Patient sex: F
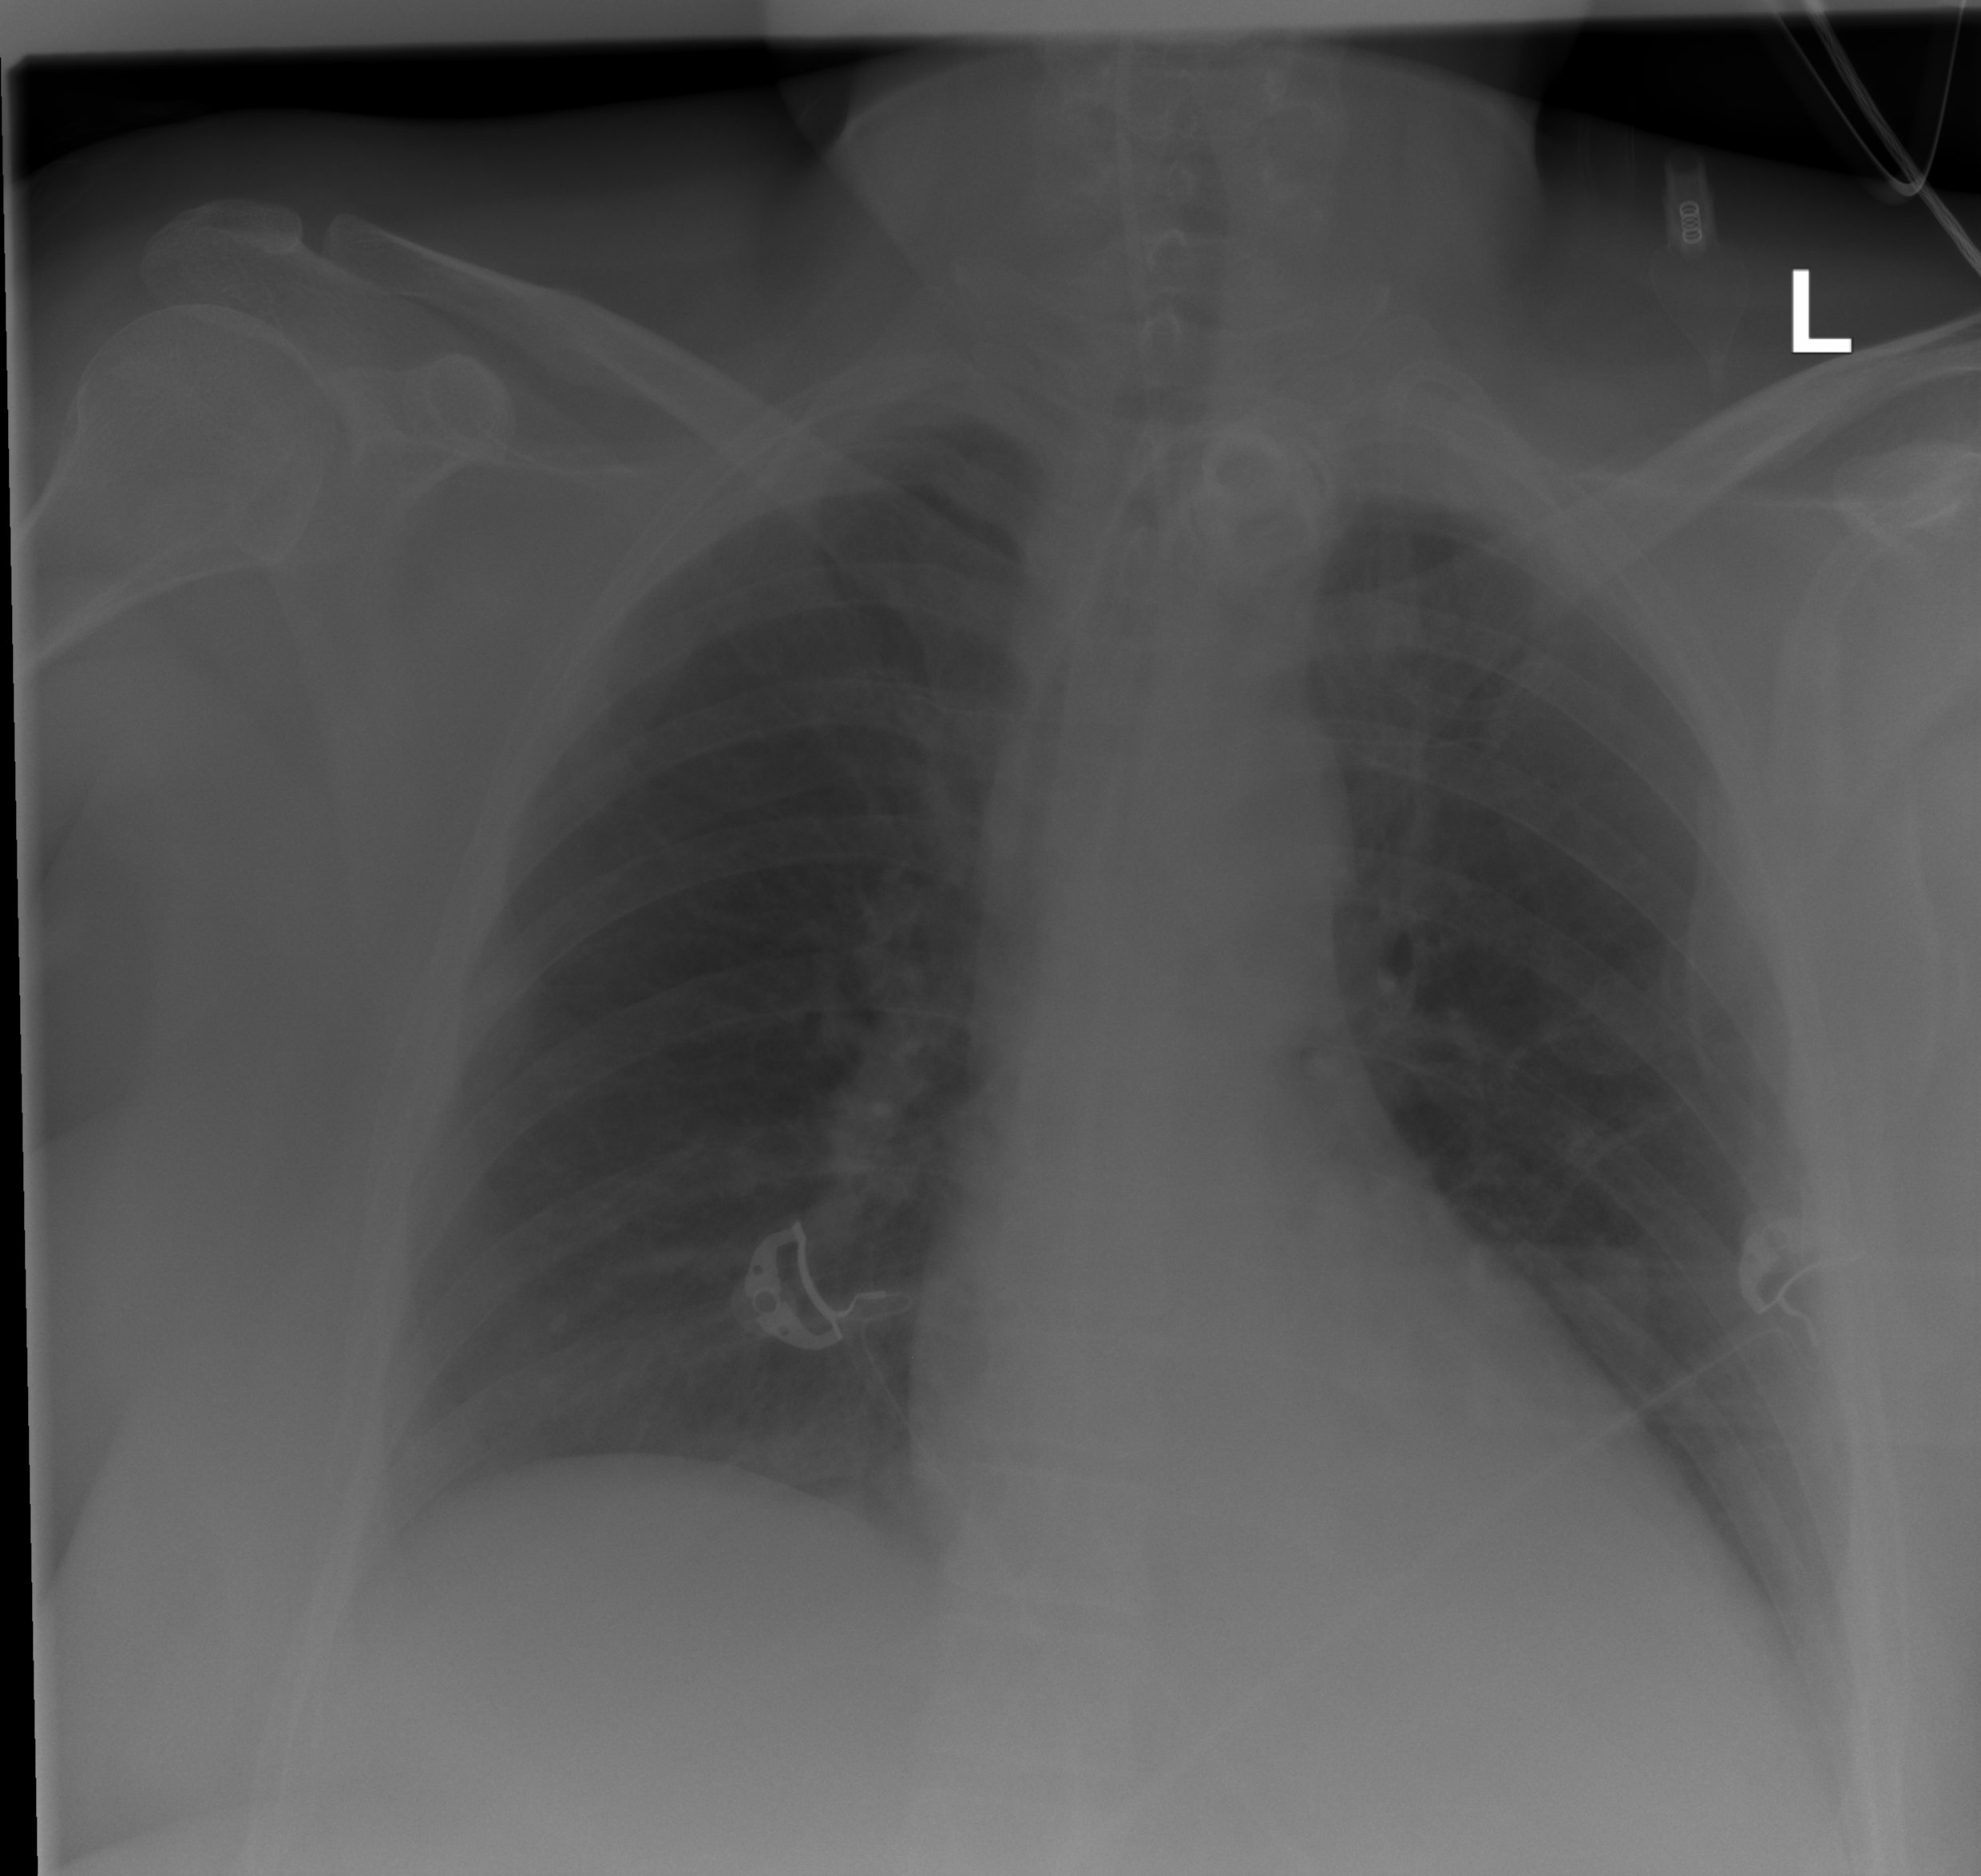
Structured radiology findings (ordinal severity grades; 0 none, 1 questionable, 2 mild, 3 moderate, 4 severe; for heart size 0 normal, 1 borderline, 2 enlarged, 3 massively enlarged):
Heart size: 1
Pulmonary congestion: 0
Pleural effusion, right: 1
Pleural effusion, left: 2
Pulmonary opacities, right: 0
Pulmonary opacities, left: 0
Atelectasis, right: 0
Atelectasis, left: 2